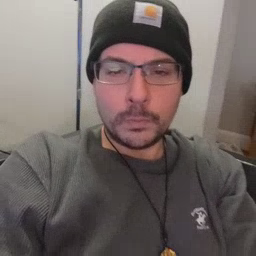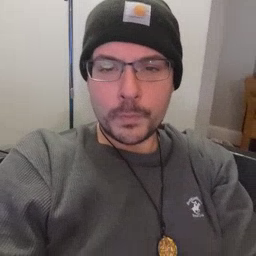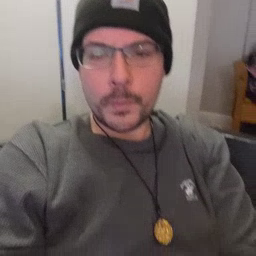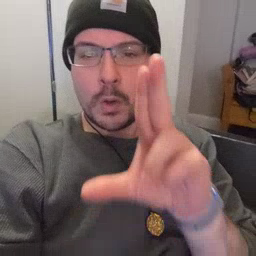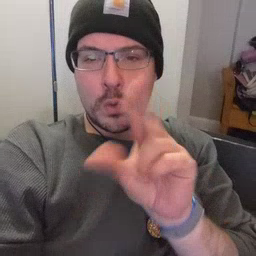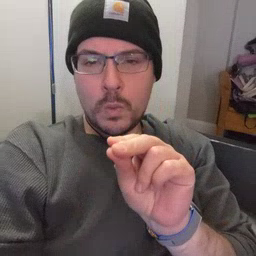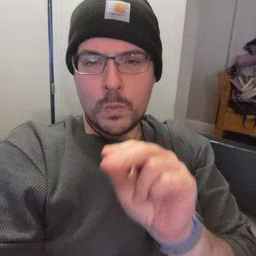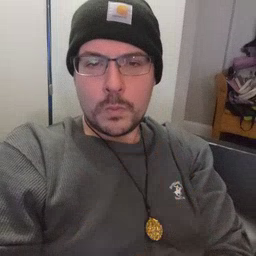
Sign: no